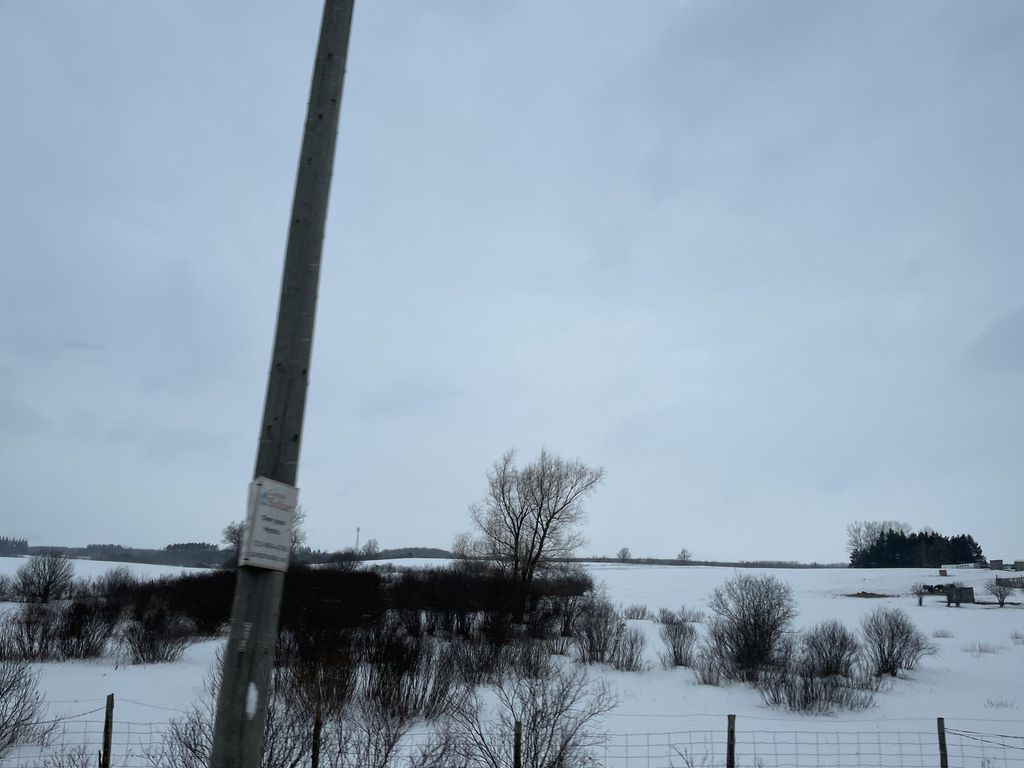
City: kitchener-waterloo